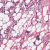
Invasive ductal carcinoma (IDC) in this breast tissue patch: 0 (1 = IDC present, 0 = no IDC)